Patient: sex M, age 51
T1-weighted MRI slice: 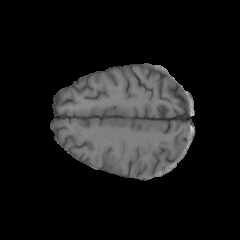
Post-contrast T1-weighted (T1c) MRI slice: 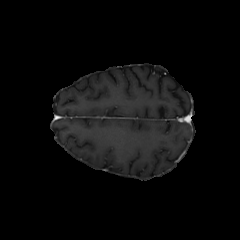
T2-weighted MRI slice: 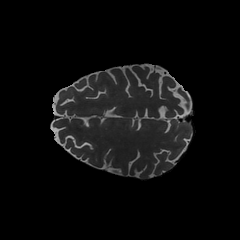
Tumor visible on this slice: no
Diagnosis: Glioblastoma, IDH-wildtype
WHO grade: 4